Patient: sex F, age 31
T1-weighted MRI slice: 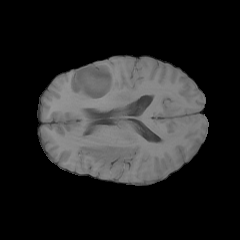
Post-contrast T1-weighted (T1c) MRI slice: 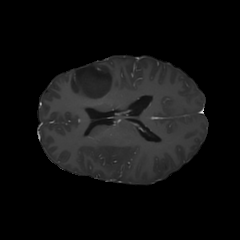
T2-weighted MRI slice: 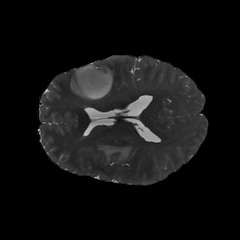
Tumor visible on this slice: yes
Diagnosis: Astrocytoma, IDH-mutant
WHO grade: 2